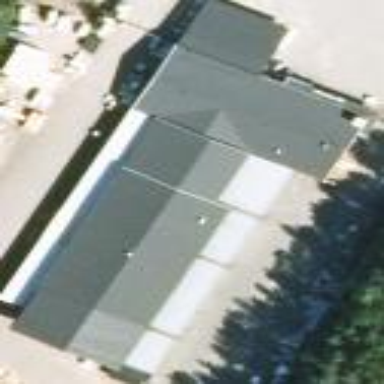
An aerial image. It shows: Hardware shop inside building.